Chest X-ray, PA view. Patient: 59 years old, sex F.
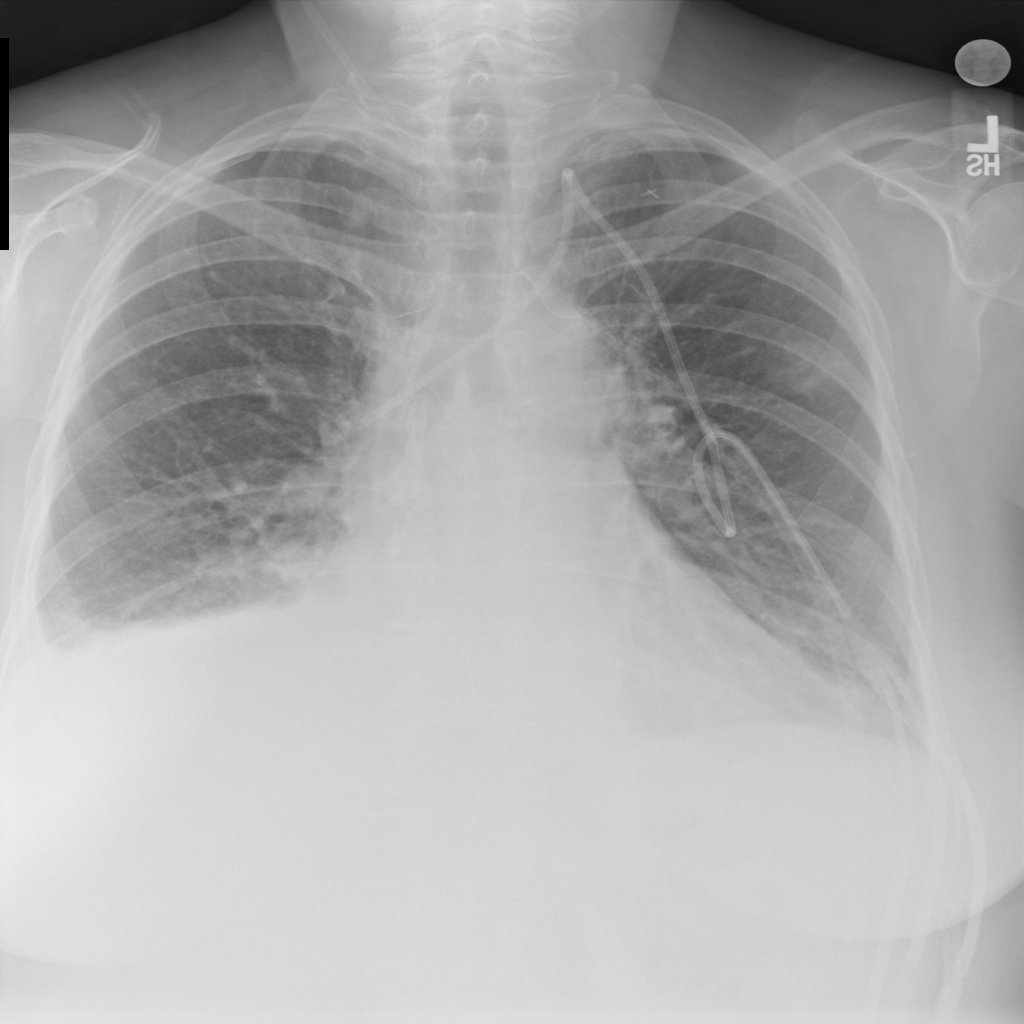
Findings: Effusion